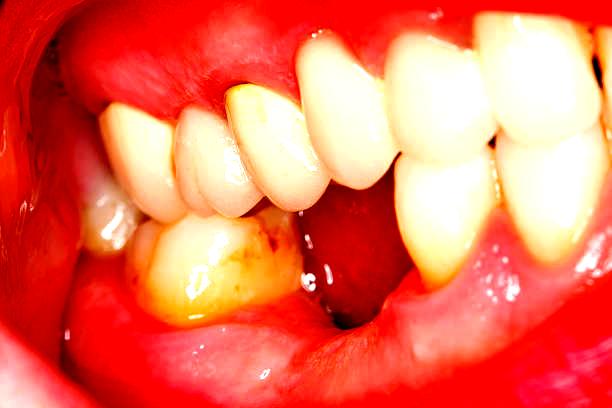
Condition: Gingivitis